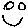
Label: smiley face